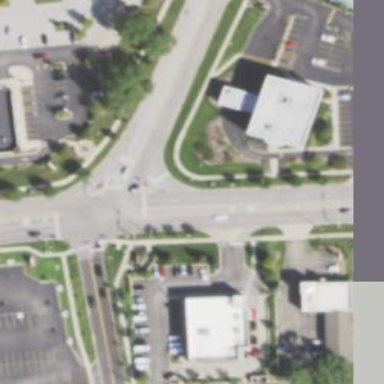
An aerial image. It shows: Asphalt road with separate sidewalk. The road is primary link.